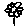
Label: flower